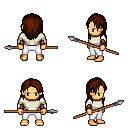
a pixel art fantasy rpg character, male body template, human, tanned skin, white long-sleeve shirt, white pants, brown long hairstyle, cloth bracers, spear, four views (front, back, left, right), 2x2 character sprite sheet, small pixel art, hard edges, no anti-aliasing